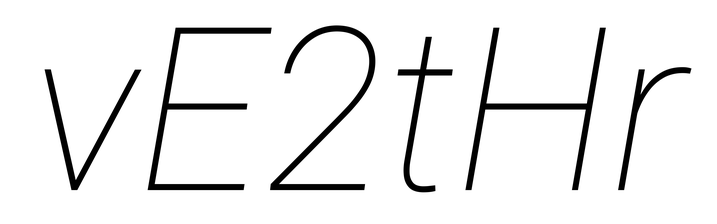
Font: Roboto-Italic_Thin_Italic